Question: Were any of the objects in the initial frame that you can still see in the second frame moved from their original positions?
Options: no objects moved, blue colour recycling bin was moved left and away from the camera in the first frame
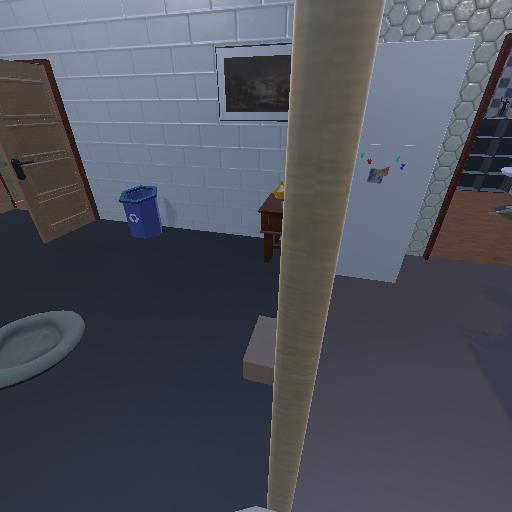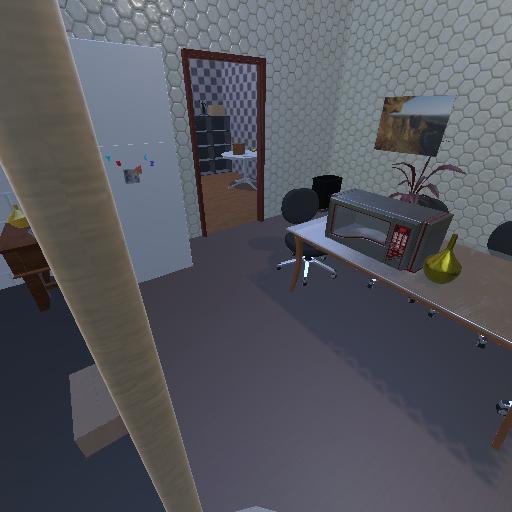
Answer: no objects moved